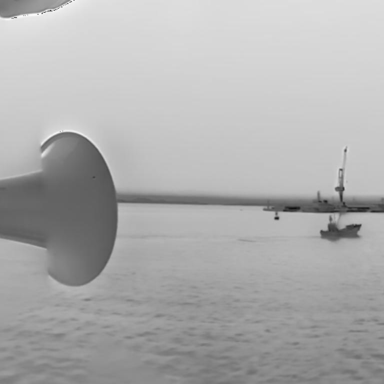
There is a bulk_carrier in the infrared image.